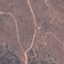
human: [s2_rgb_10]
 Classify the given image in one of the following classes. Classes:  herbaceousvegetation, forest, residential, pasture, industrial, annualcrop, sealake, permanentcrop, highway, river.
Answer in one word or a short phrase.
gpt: HerbaceousVegetation